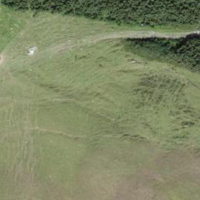
EUNIS habitat code: 23
Species observed at this site:
Alnus alnobetula